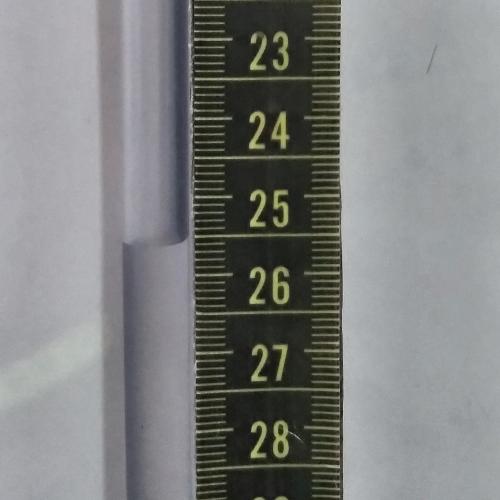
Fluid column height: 25.6 cm